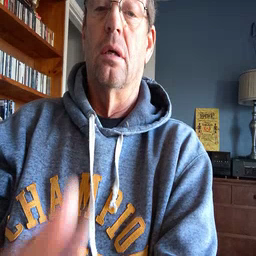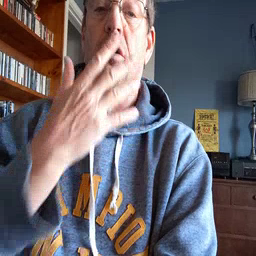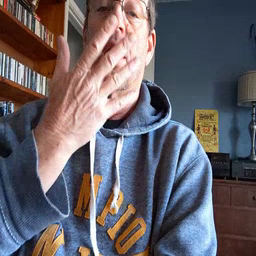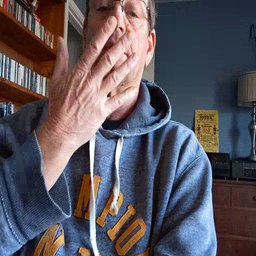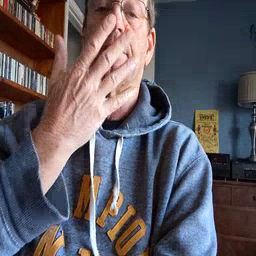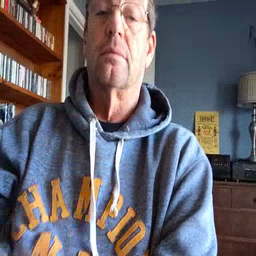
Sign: grass